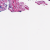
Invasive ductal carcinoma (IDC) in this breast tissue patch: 0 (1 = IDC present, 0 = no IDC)